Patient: sex M, age 53
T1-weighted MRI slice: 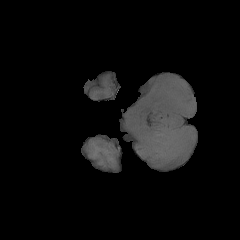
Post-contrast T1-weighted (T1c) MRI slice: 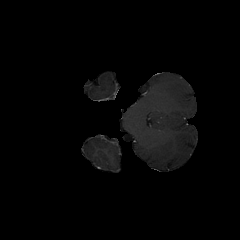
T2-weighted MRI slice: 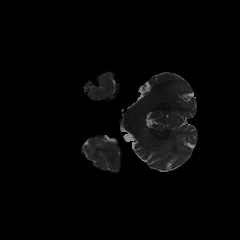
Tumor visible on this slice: no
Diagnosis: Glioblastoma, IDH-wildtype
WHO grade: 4